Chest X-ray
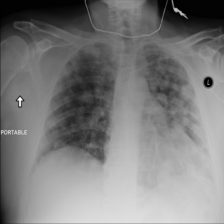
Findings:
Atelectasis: negative
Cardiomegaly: negative
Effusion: negative
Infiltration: negative
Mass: positive
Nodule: negative
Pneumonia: negative
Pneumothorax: negative
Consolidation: negative
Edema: negative
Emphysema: negative
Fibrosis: negative
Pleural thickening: negative
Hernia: negative